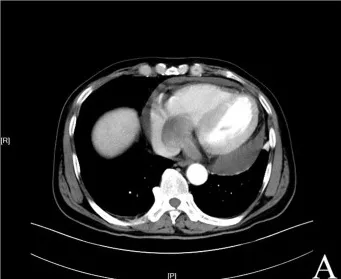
(A) Computed tomography showed an occupying lesion involving the right atrium and the right ventricle.
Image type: radiology (ct)